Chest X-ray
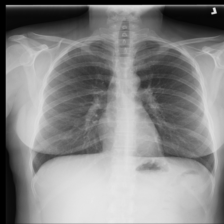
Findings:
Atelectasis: negative
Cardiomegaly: negative
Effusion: negative
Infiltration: negative
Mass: negative
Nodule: negative
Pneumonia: negative
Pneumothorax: negative
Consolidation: negative
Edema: negative
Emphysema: negative
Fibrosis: negative
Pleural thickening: negative
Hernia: negative